Field crop: tomato
Growth stage: 2
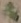
Species: solanum